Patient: sex M, age 58
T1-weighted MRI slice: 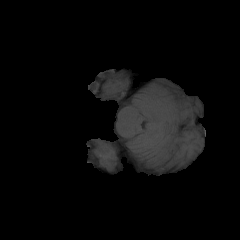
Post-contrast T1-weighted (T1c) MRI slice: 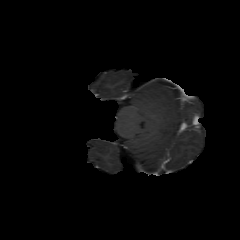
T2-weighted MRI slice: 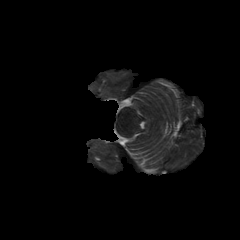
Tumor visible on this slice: no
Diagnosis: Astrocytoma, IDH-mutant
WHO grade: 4